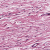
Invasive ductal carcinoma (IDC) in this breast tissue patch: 0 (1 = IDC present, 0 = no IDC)